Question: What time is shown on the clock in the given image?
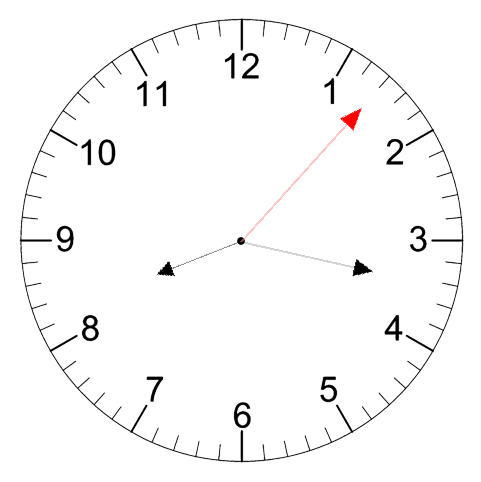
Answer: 08:17:07